Question: Recently I'm not able to copy a parsed request payload from . Button is disabled. I'm able to copy normal POST and GET request but not a parsed JSON payload.

This is huge pain in the ... Anyone know the solution for it?
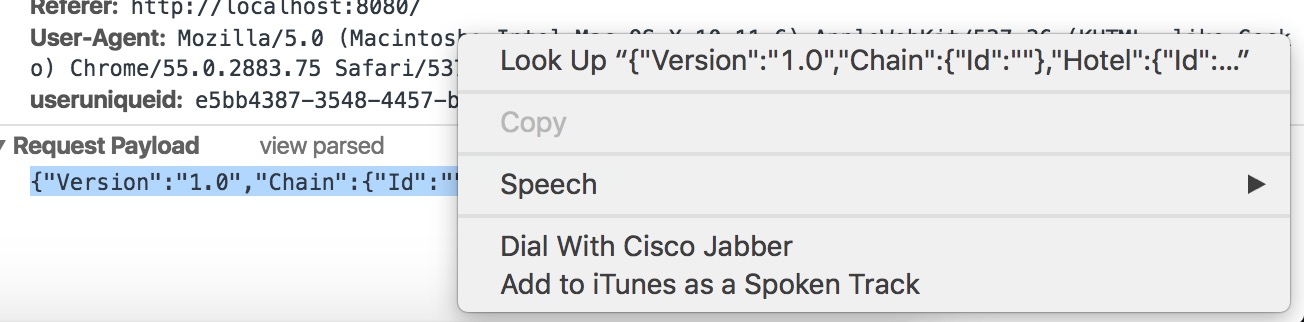
Answer: Came to your question having the same problem.
My solution: Select the text with your mouse pointer and make sure you are not selecting more than the whole content, then try again.
I was selecting more than the contents by triple clicking it and it wouldn't let me copy, probably a bug in chrome.